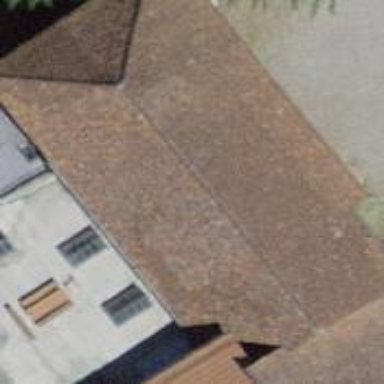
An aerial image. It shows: Building with roof made of roof tiles.